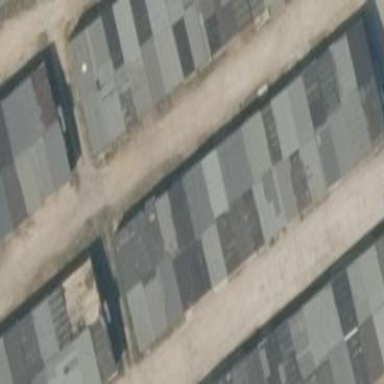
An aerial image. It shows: Group of garages.